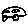
Label: car